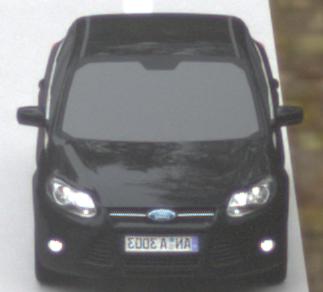
Make: Ford
Model: Focus 1.6 Ti-VCT
Detailed model: Focus (III)
Model produced from: 2011/09
Model produced until: 2014/09
Doors: 5
Color: black
Road condition: dry road
Daytime: morning or afternoon
Contrast: low contrast